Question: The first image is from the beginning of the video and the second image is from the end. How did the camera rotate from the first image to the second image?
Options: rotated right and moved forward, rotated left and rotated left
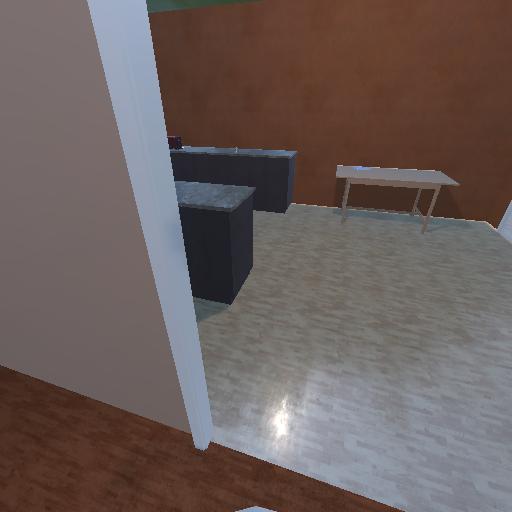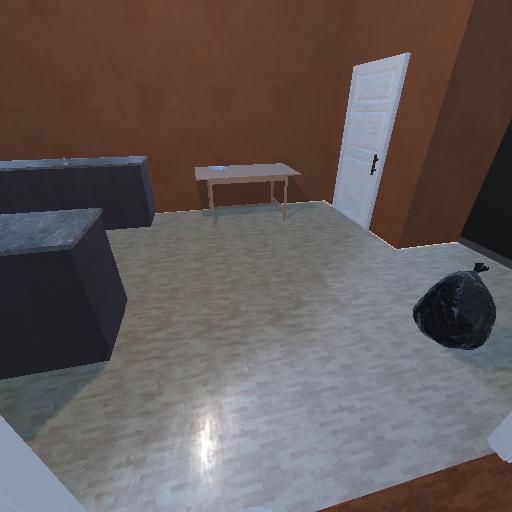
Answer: rotated right and moved forward